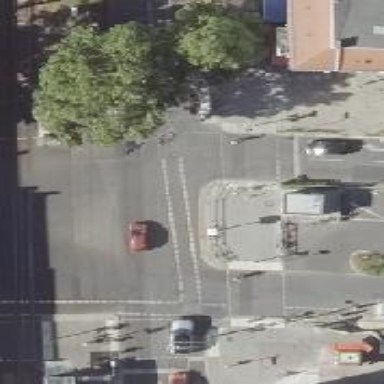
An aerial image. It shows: Crossing with traffic signals.